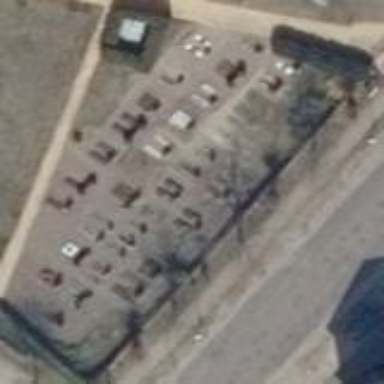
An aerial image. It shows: Cemetery.